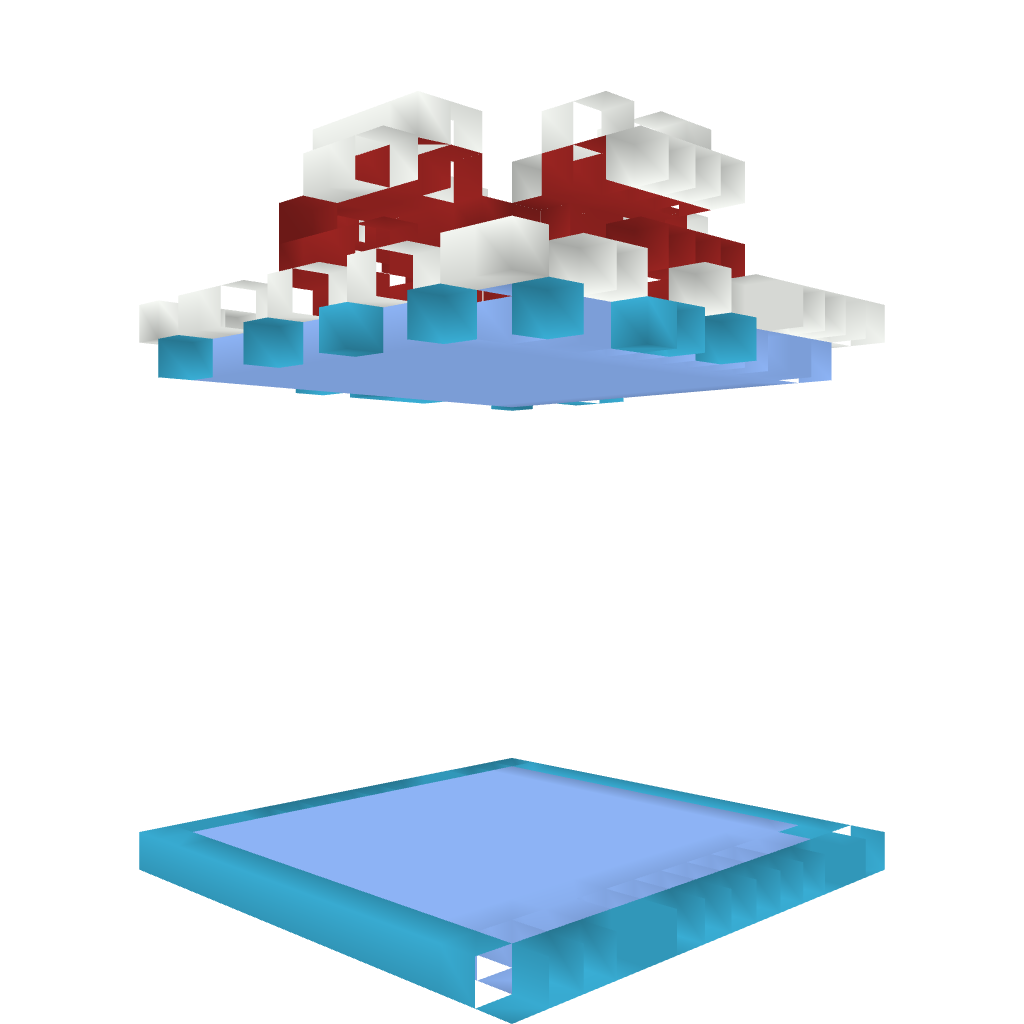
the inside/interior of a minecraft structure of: Ice Slime